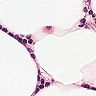
Metastatic tissue present: no